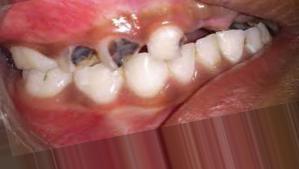
Condition: Caries